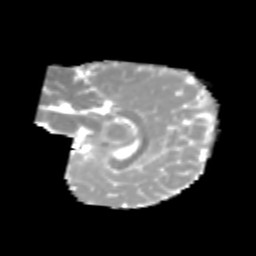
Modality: MD
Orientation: sagittal
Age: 6
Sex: female
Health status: healthy